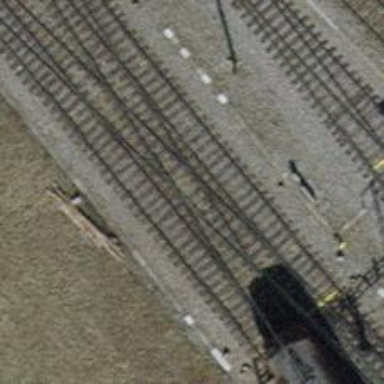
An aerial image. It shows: Railway yard with single rail track. The electrified track has contact line for power supply.